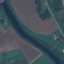
Label: River